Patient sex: F
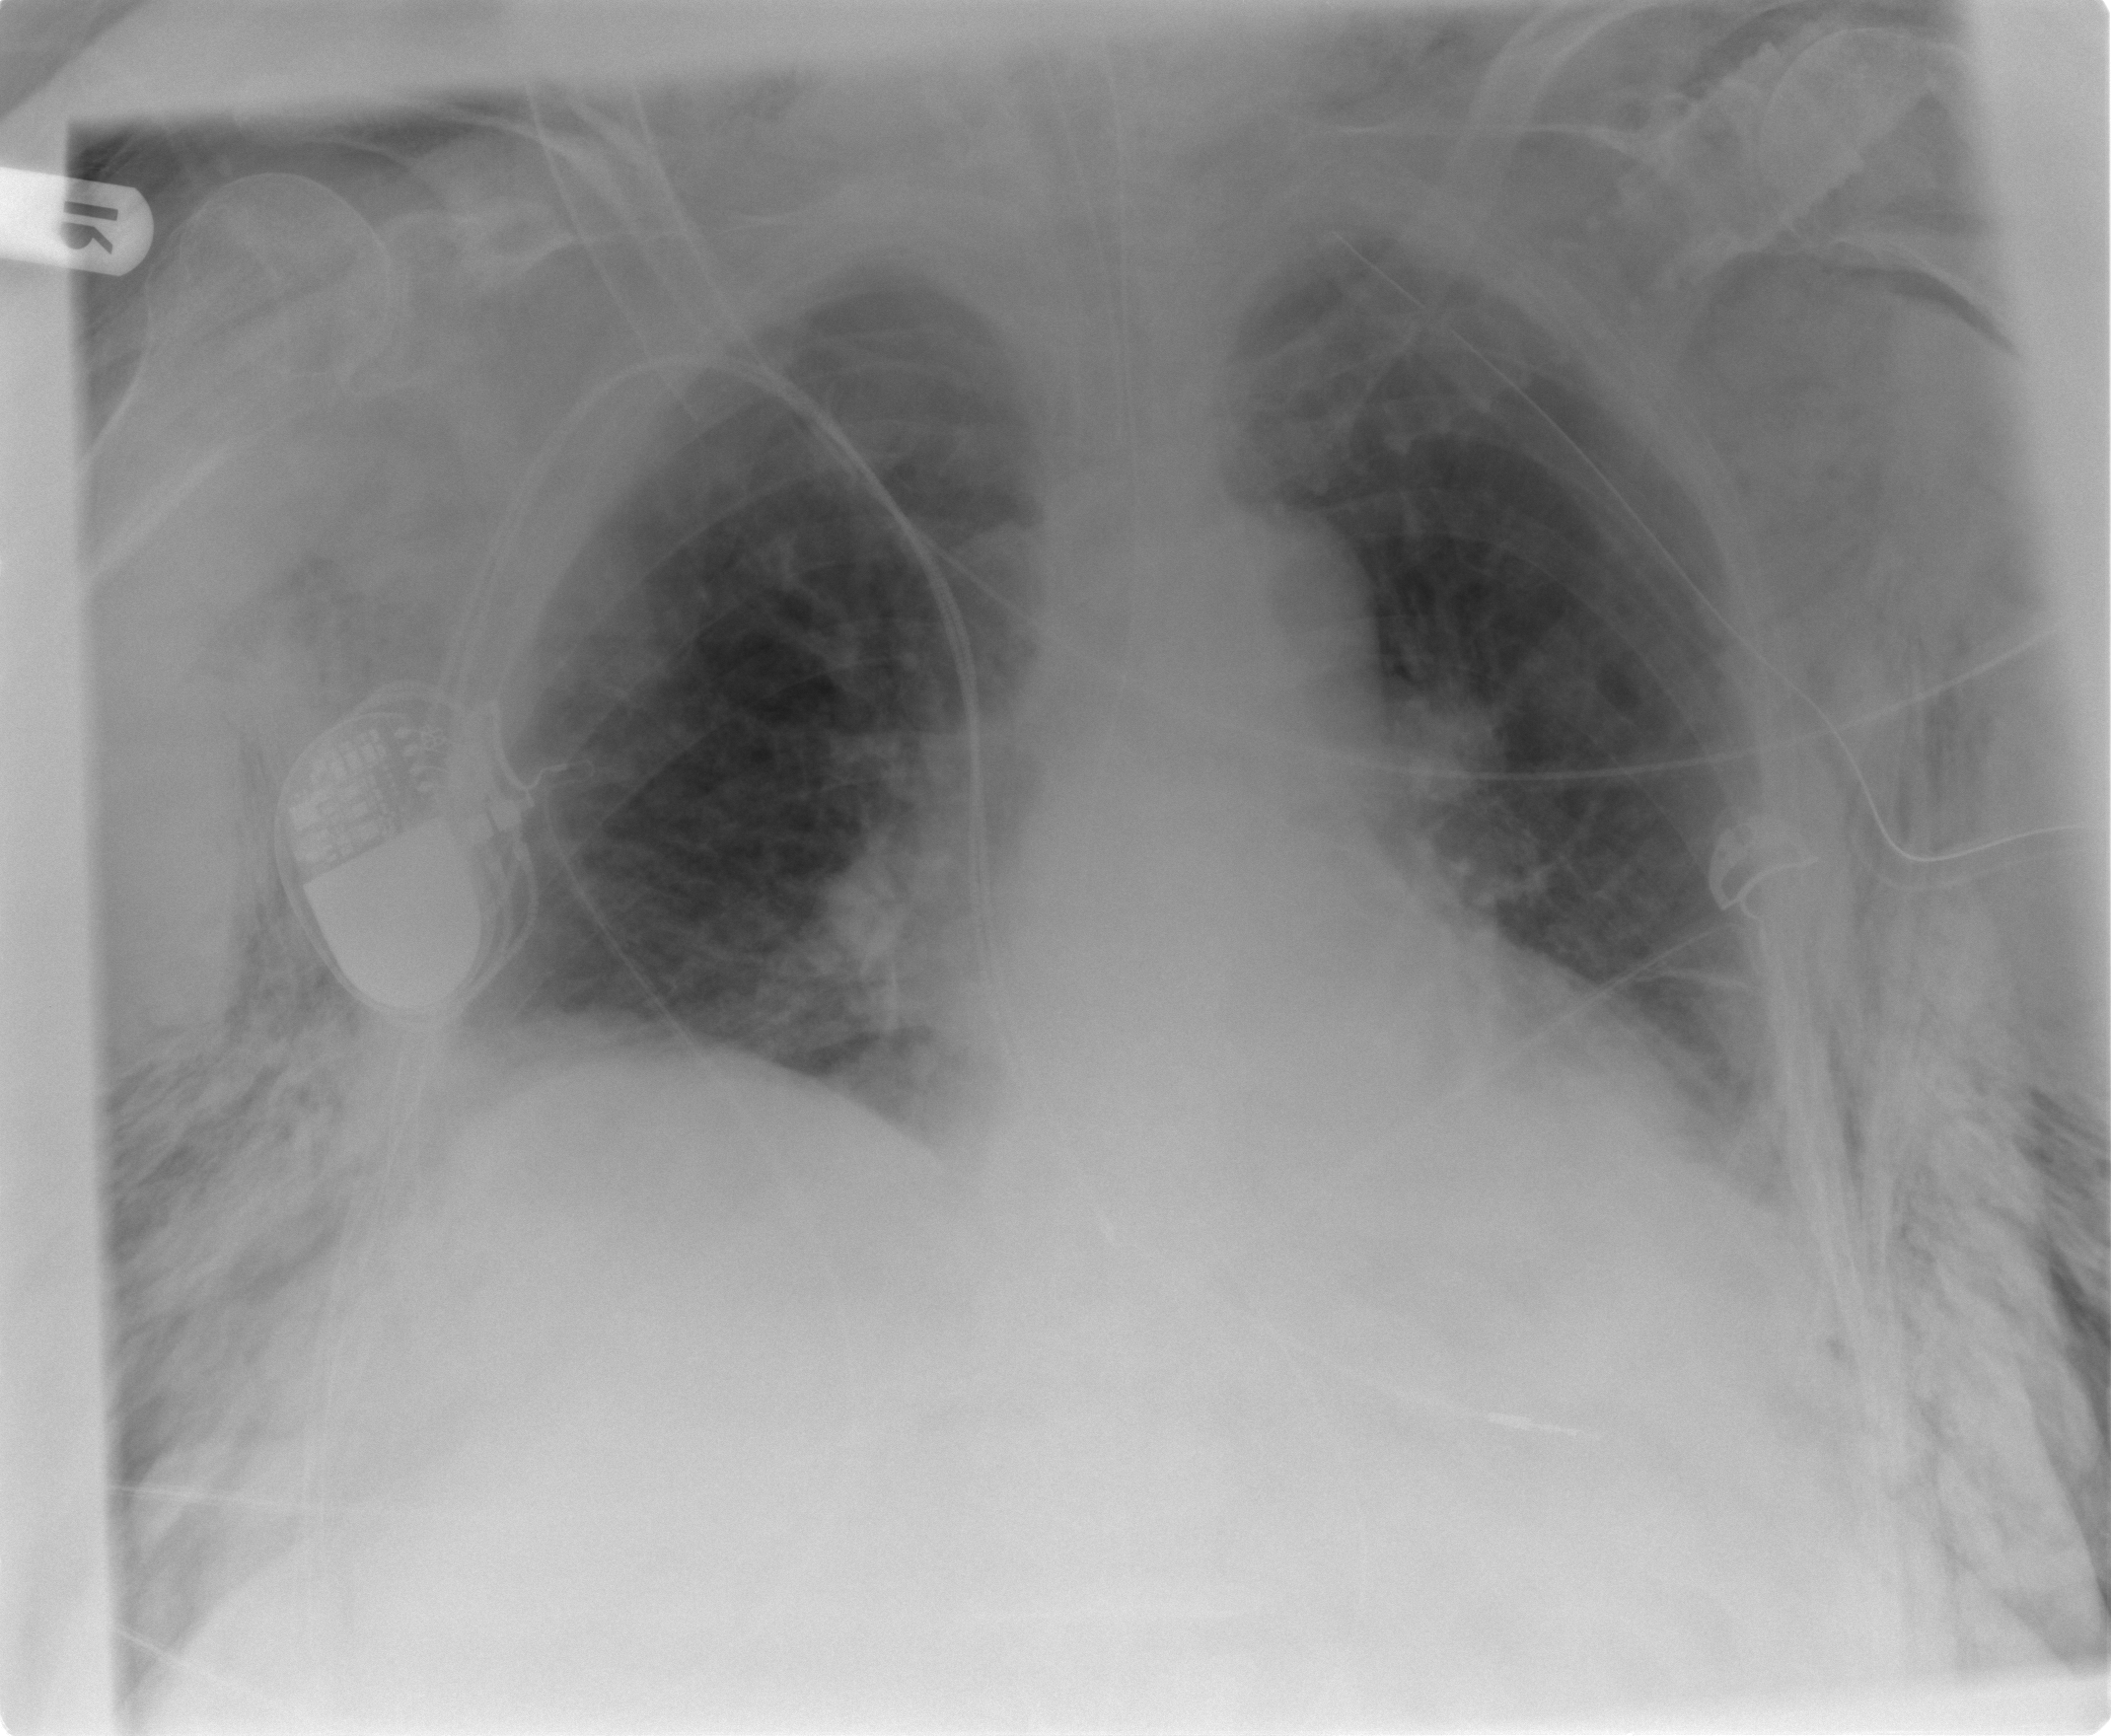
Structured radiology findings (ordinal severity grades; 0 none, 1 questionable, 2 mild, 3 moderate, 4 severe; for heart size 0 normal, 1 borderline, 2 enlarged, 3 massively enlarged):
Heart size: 0
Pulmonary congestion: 0
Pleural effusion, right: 2
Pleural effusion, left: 2
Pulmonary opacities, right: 0
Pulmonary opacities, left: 0
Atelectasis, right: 2
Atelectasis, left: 2